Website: apple-inc
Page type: customer-info-address
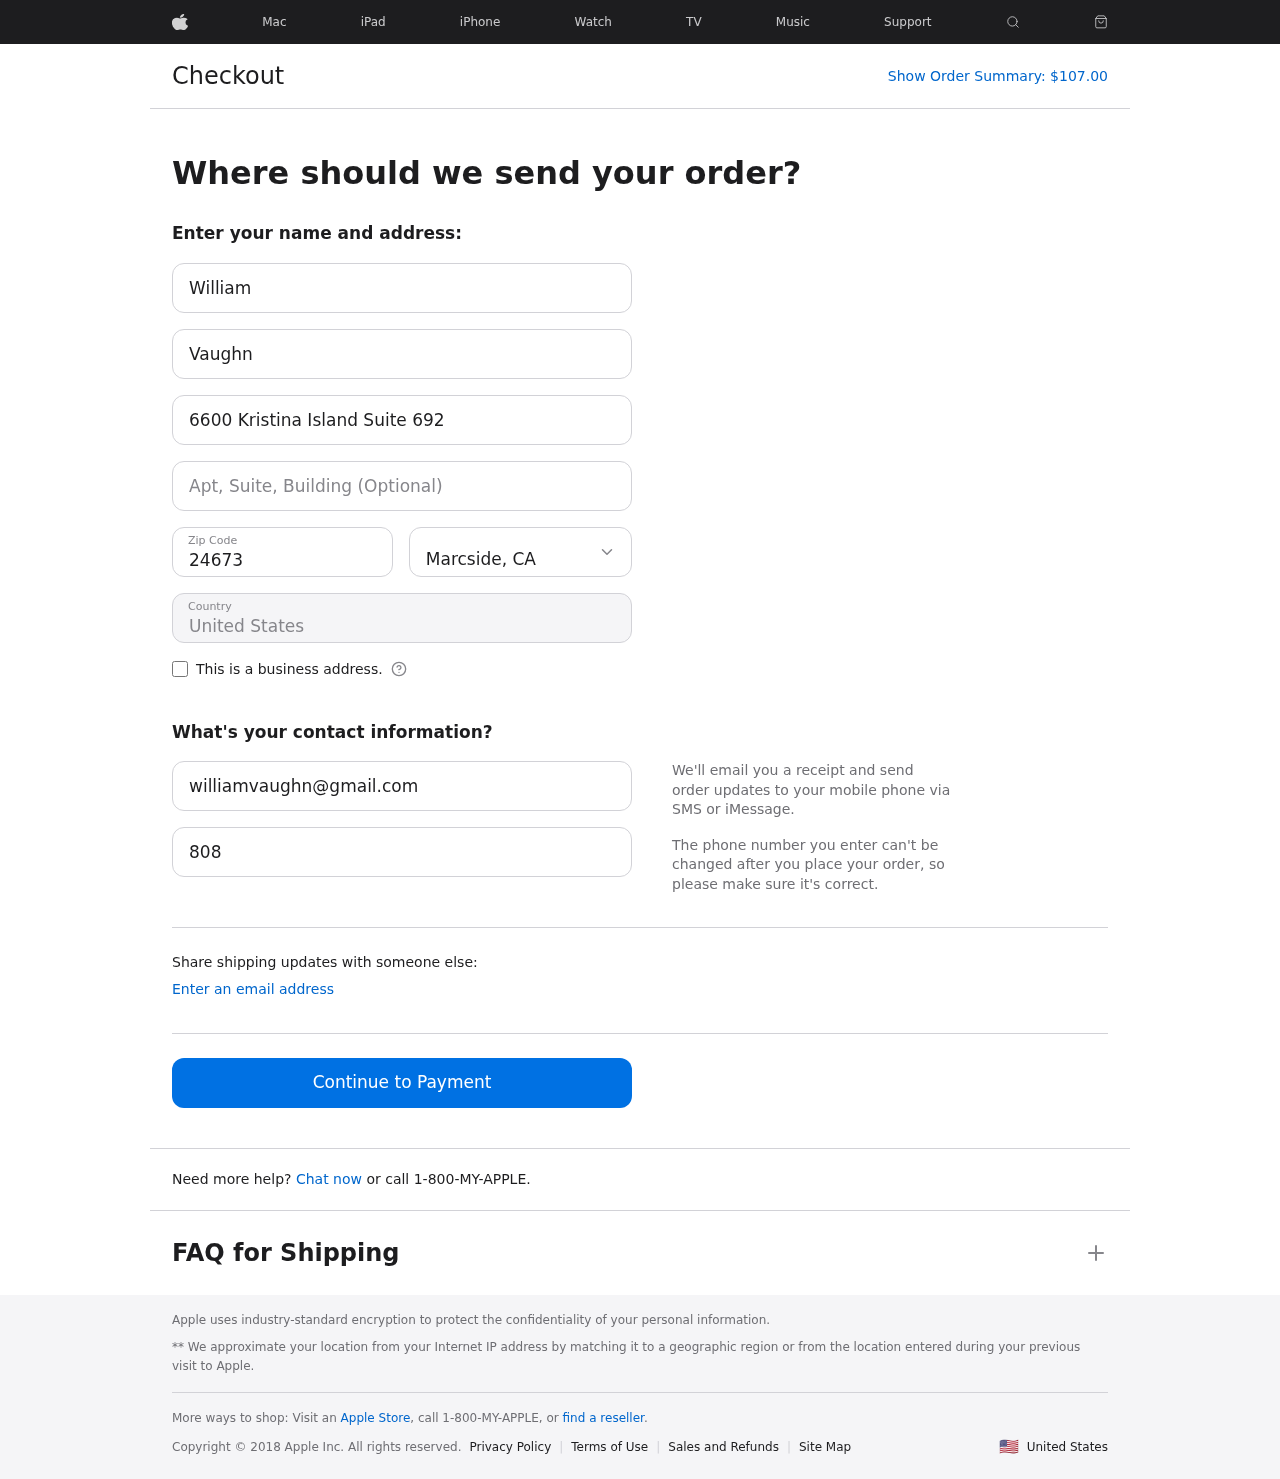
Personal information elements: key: PII_CITY_STATE
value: Marcside, CA
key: PII_COUNTRY
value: United States
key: PII_EMAIL
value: williamvaughn@gmail.com
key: PII_FIRSTNAME
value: William
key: PII_LASTNAME
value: Vaughn
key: PII_PHONE
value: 8089766072
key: PII_POSTCODE
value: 24673
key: PII_STREET
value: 6600 Kristina Island Suite 692
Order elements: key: ORDER_TOTAL
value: $107.00